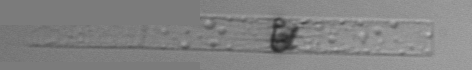
Label: Dactyliosolen_blavyanus